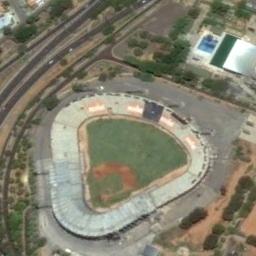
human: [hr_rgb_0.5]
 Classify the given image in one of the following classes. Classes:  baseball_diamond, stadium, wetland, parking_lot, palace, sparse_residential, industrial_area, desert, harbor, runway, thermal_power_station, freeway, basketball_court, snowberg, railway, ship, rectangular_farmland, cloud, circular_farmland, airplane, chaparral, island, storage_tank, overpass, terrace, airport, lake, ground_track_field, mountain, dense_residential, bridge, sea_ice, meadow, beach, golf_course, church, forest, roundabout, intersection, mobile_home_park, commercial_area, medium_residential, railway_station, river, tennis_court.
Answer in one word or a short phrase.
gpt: stadium